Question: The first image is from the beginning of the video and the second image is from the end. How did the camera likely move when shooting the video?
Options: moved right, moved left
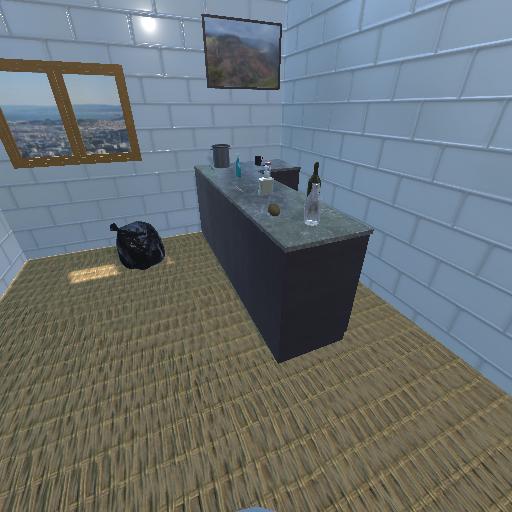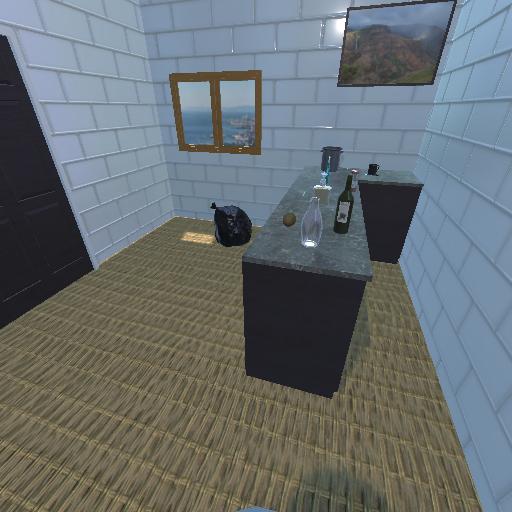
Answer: moved right